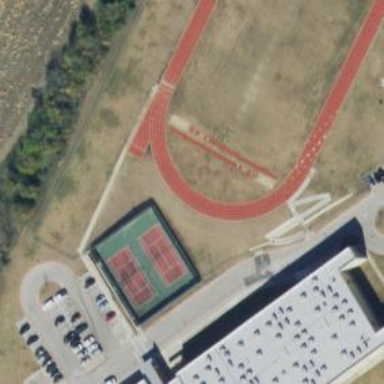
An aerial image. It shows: Athletics track located in leisure land area.